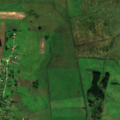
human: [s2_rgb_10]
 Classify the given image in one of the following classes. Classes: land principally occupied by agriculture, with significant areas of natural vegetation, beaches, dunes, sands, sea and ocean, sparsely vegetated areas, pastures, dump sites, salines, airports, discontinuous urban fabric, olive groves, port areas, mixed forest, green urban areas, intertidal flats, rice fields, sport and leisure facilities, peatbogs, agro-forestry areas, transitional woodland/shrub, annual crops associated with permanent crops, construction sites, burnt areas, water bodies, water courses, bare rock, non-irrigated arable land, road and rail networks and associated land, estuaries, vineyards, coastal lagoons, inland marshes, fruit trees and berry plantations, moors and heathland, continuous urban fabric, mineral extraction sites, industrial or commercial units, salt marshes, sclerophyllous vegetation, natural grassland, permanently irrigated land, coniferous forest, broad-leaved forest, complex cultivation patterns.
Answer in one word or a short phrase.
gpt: non-irrigated arable land, pastures, complex cultivation patterns